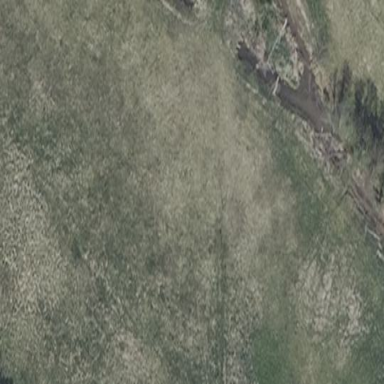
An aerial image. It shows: Open area covered with grass.